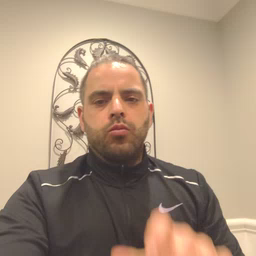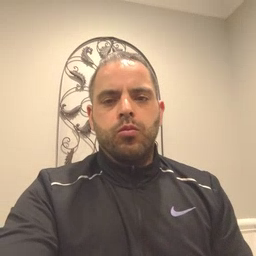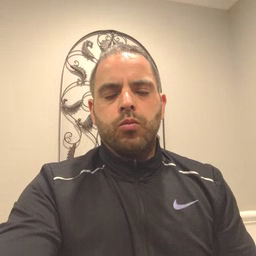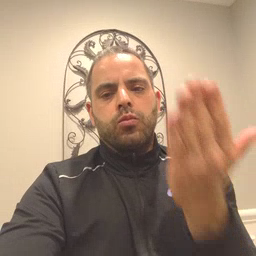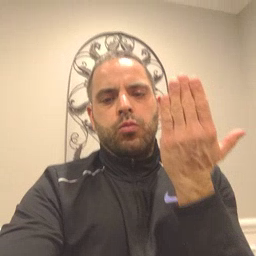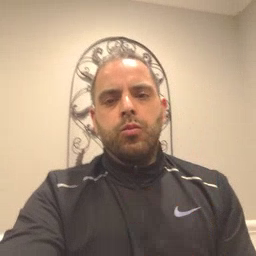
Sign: morning